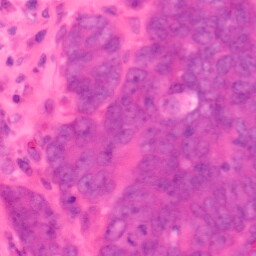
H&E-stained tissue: Colon